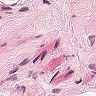
Metastatic tissue present: no